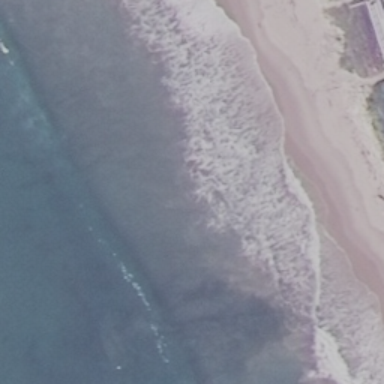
This is a beach with blue-green waters and sand .